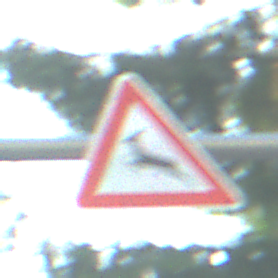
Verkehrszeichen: WildwechselRechts
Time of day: SunriseSunset
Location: Outdoor (Suburban)
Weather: PartlyCloudy
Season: NotSpecified
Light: Natural